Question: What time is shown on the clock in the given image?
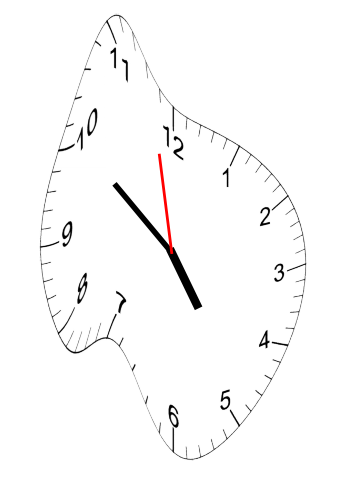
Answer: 04:50:58